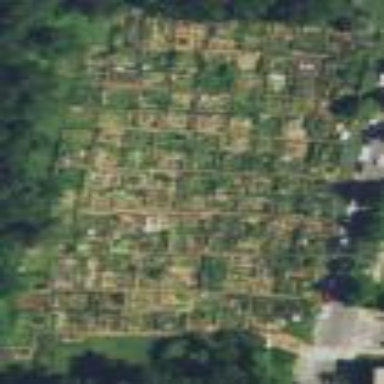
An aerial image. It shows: Community garden providing leisure land.